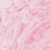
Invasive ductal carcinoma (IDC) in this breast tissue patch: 0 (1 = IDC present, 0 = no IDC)